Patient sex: M
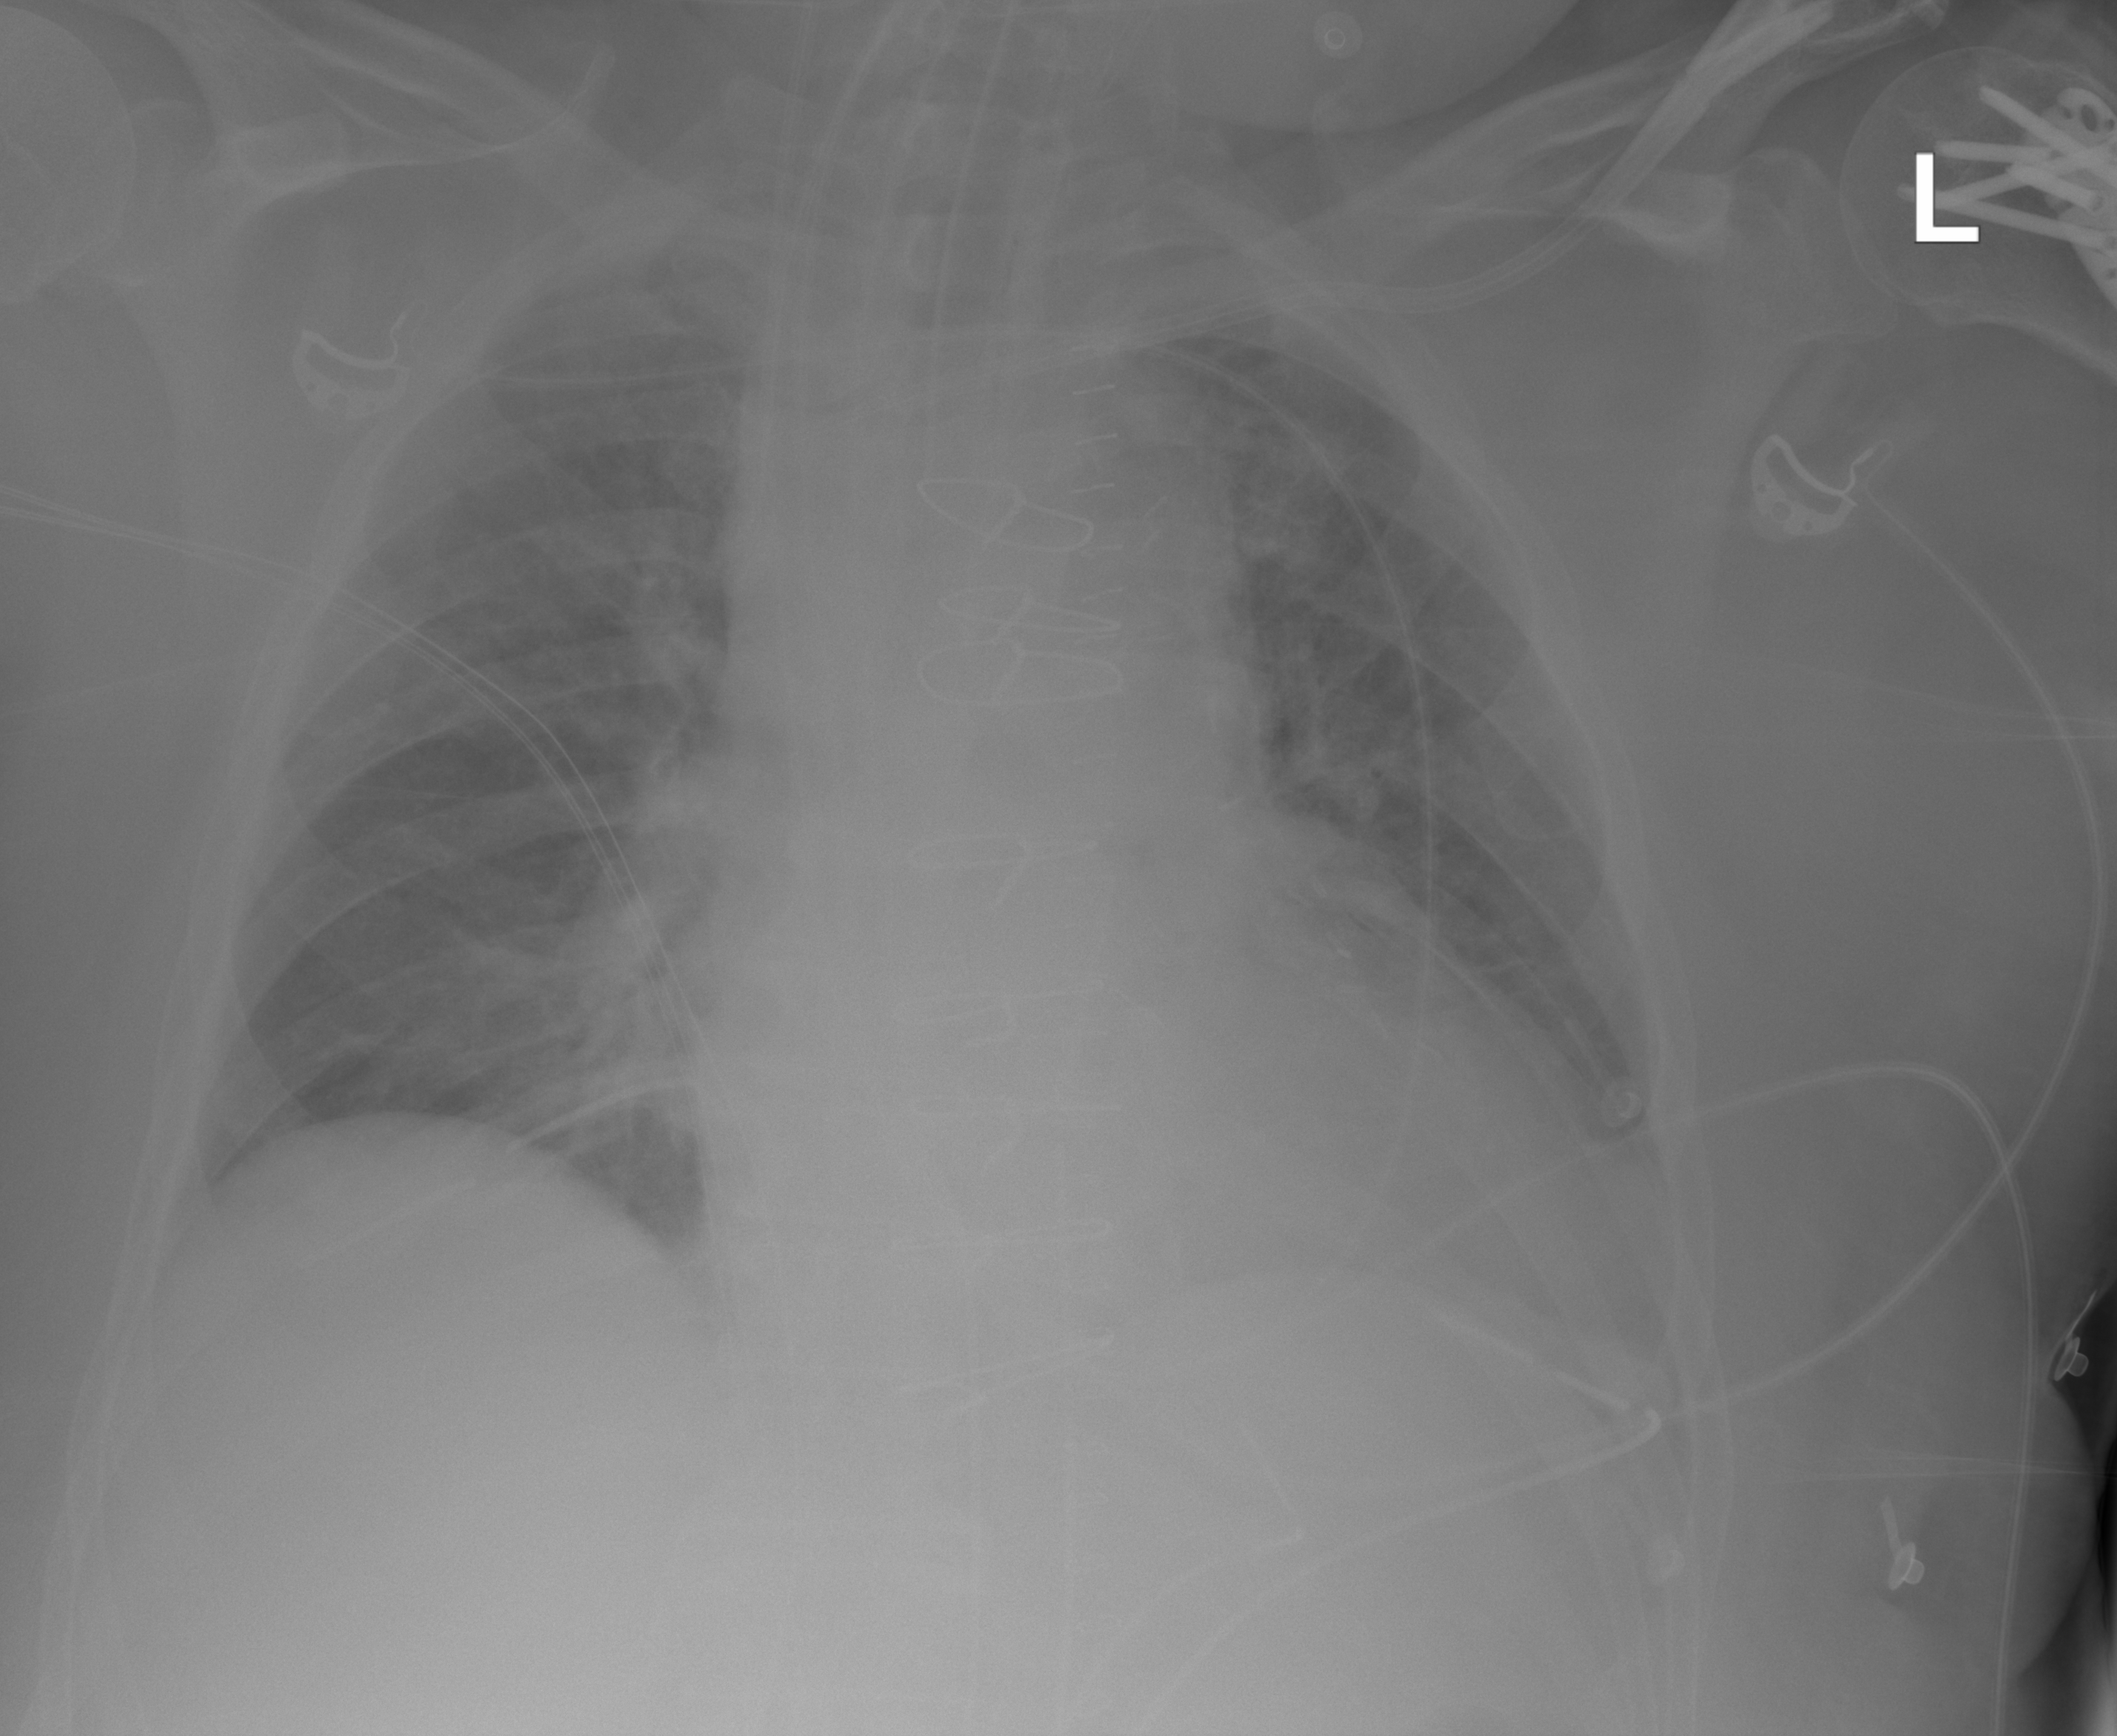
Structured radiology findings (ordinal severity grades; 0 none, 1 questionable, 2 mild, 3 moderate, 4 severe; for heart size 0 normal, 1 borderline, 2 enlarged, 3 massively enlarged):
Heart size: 2
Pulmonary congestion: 1
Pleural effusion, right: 0
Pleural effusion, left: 2
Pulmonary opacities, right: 0
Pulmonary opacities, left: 0
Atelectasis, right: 0
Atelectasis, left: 2